Brain MRI, t2w sequence, axial 2D slice.
Patient: age 39, sex M, weight 95 kg, height 1.95 m
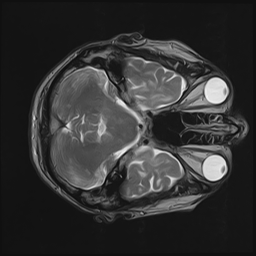